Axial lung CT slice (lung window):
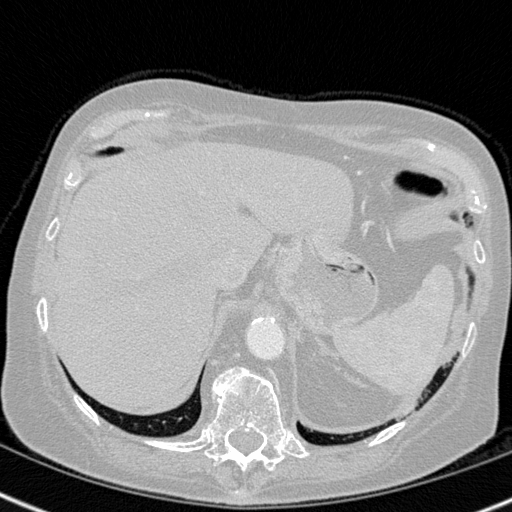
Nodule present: no